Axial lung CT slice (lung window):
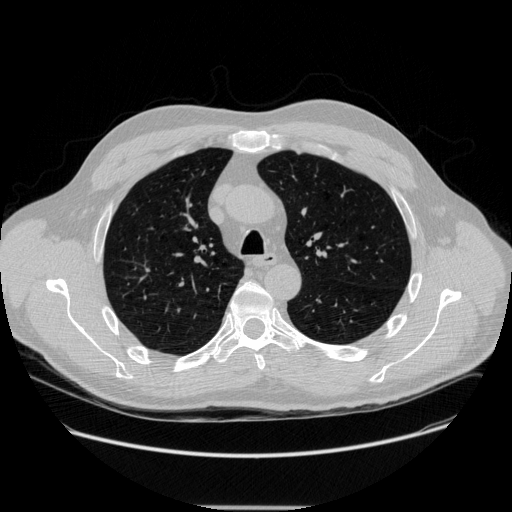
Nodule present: no